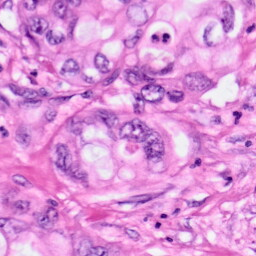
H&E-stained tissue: Pancreatic